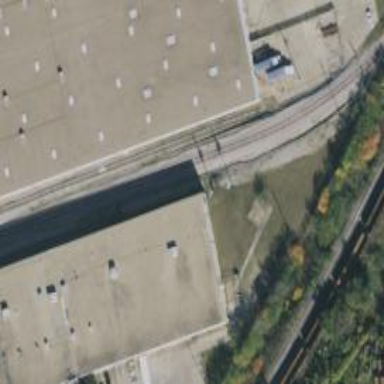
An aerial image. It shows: Abandoned railway.